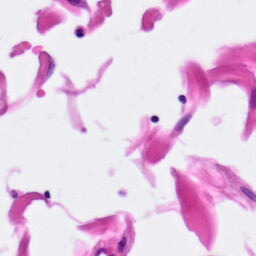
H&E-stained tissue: Pancreatic